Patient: sex F, age 56
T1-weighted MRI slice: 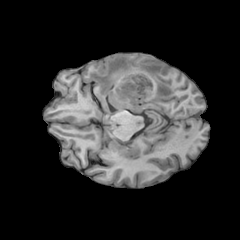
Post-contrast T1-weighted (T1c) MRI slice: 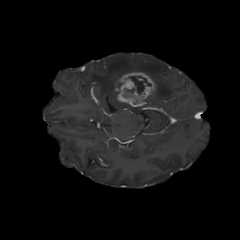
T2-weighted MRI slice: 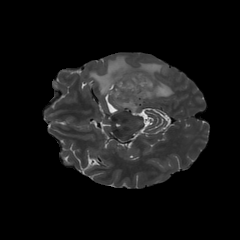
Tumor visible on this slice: yes
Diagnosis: Glioblastoma, IDH-wildtype
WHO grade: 4